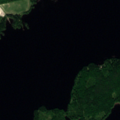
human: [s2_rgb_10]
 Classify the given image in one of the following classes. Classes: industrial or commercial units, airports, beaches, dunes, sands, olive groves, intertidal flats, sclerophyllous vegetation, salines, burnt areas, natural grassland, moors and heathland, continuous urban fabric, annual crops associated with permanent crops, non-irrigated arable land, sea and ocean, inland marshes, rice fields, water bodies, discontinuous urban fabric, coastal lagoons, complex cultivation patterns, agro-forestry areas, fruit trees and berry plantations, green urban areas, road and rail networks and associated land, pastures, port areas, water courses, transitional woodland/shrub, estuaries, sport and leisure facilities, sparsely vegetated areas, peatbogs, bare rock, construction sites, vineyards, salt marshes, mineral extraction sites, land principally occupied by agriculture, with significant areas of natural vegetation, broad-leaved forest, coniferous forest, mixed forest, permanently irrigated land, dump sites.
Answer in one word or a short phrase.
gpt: land principally occupied by agriculture, with significant areas of natural vegetation, mixed forest, water bodies